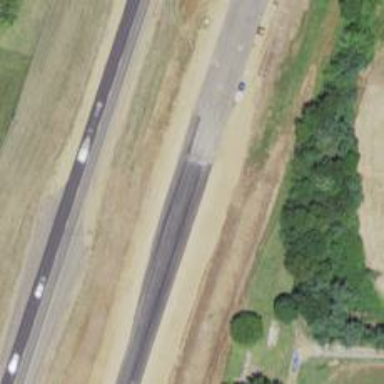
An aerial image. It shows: Primary highway with asphalt surface. It is dual carriageway.